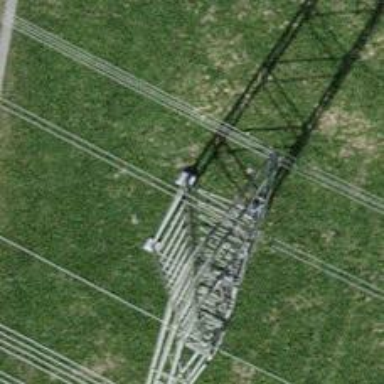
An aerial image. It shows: Power tower.